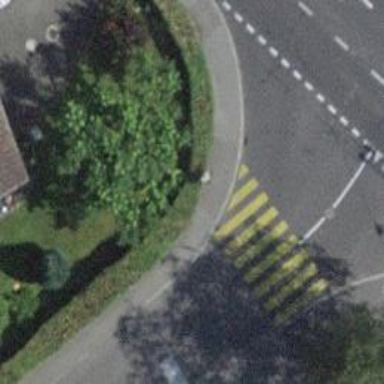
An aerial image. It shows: Kerb barrier.